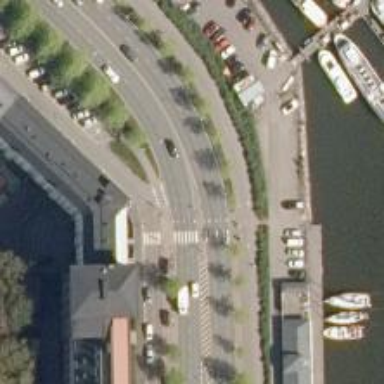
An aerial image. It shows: Crossing on asphalt cycleway.